Question: Since a couple of hours I am getting troubles uploading an update of one of my applications.
I upload some drafts because I was getting some errors, and now I can't remove this drafts because another error.
The current error is:
Se ha producido un error inesperado. Vuelve a intentarlo mas tarde. (-32600)
[There was an unexpected error. Please try again later. (-32600)]

Now it doesn't allow me to publish because I have two versions, but I can't delete any. I also try to move to alpha and beta and turn last published version to production but nothing, I get the same error.
What else can I try?
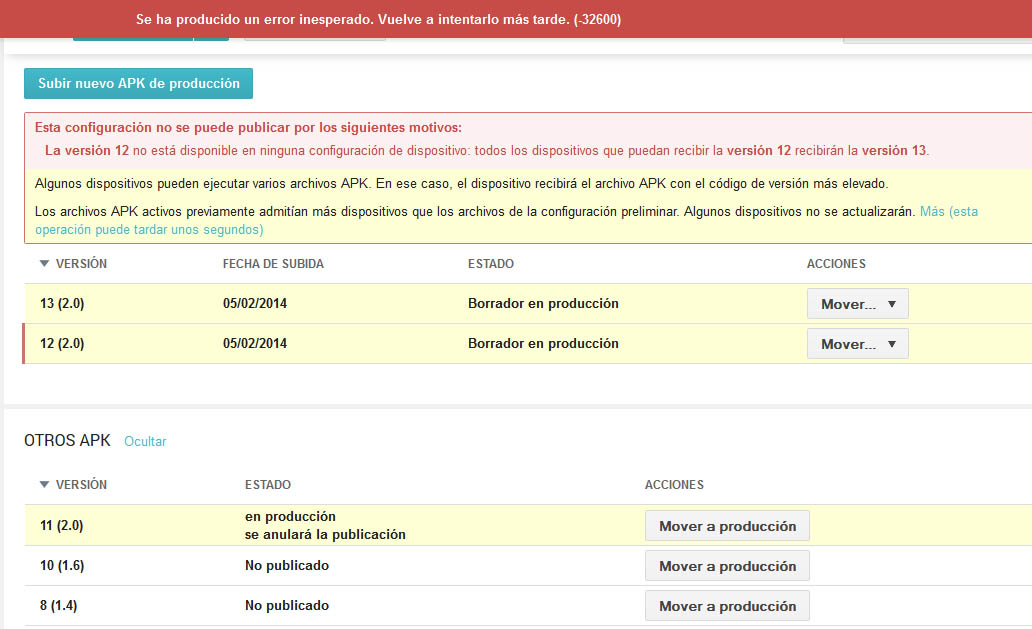
Answer: It is resolved itself. This morning is still failing, but right now I have been able to publish the new version. I suppose it was a temporal problem from google publish.